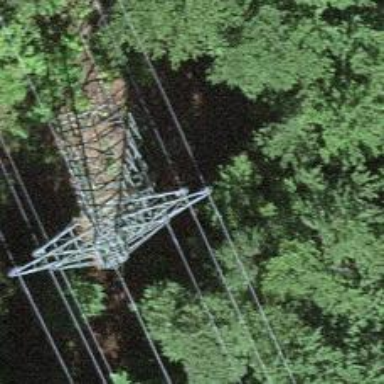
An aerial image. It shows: Power tower.